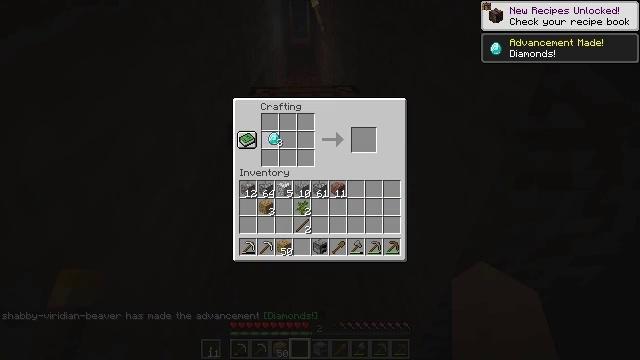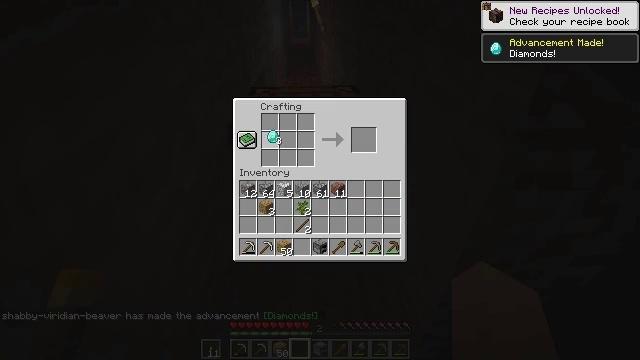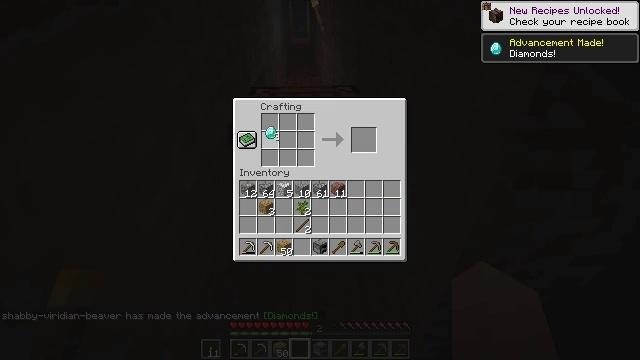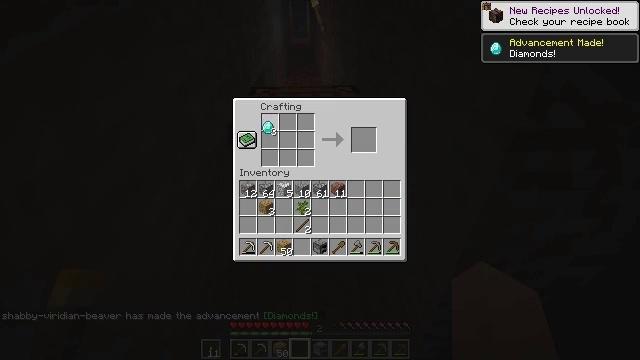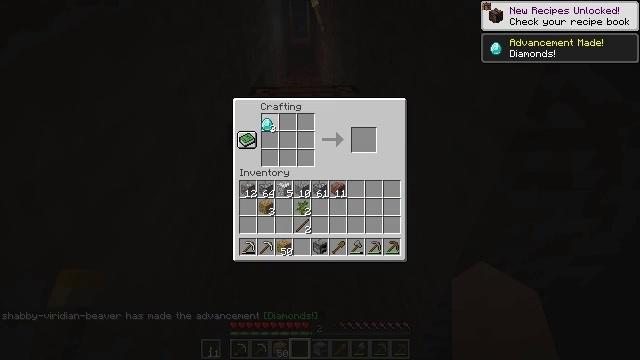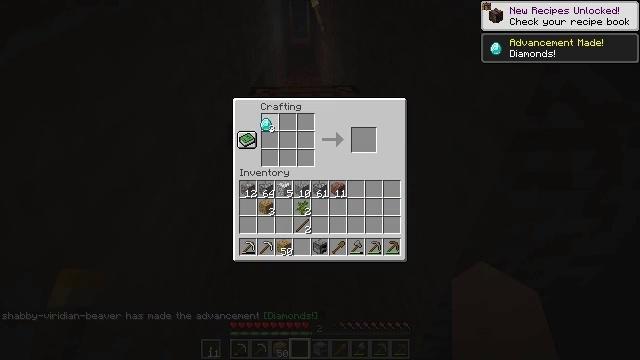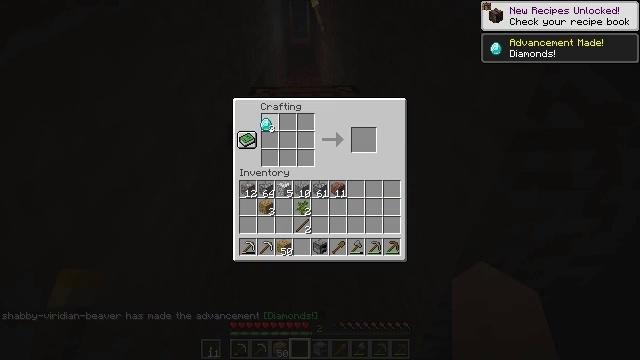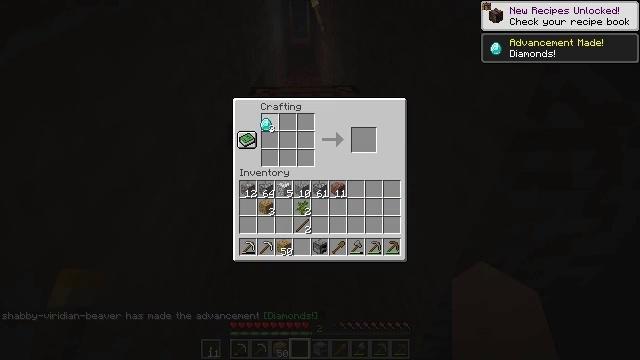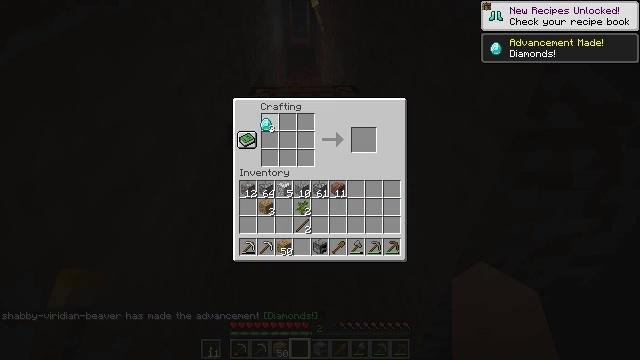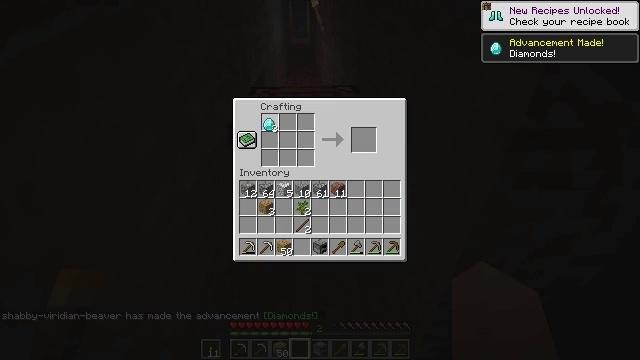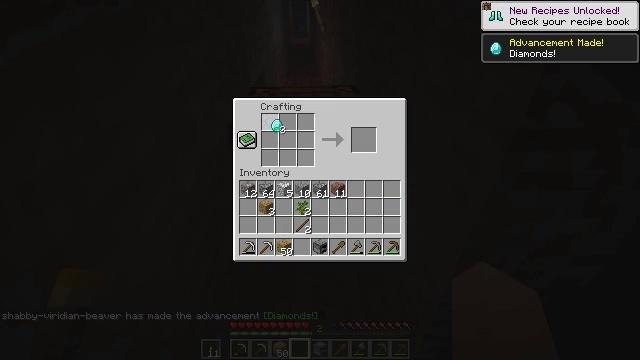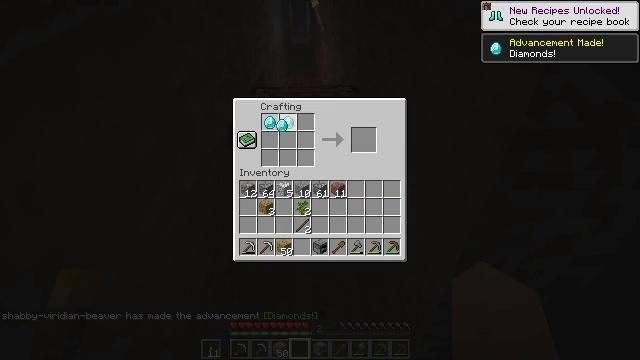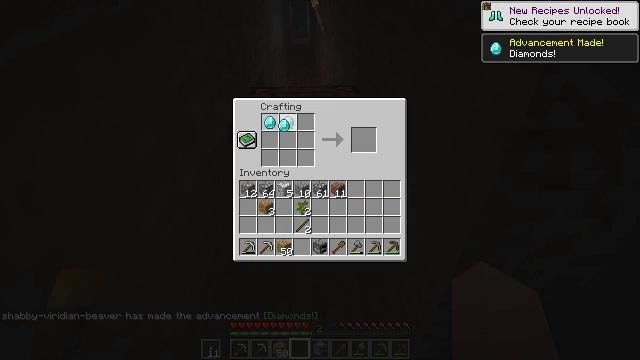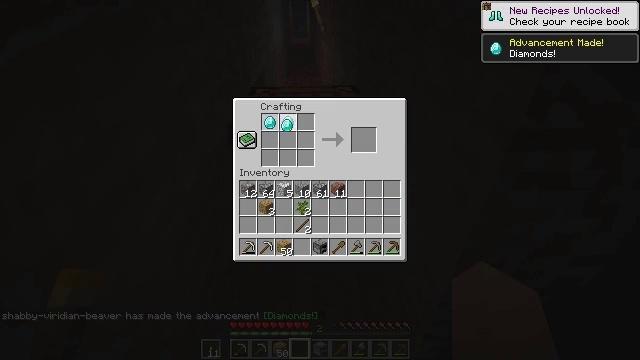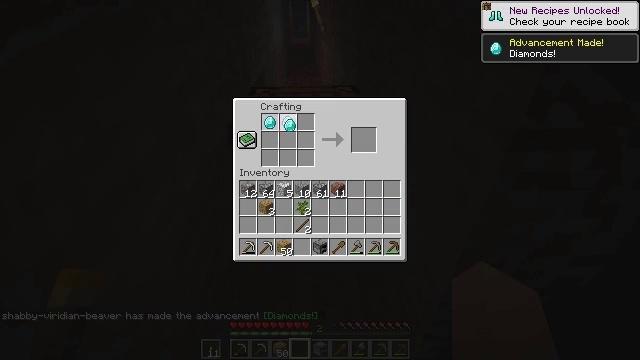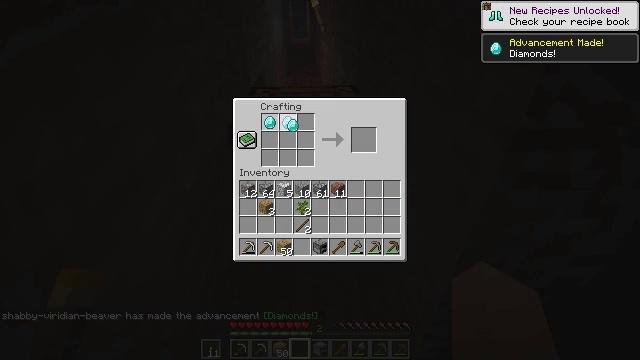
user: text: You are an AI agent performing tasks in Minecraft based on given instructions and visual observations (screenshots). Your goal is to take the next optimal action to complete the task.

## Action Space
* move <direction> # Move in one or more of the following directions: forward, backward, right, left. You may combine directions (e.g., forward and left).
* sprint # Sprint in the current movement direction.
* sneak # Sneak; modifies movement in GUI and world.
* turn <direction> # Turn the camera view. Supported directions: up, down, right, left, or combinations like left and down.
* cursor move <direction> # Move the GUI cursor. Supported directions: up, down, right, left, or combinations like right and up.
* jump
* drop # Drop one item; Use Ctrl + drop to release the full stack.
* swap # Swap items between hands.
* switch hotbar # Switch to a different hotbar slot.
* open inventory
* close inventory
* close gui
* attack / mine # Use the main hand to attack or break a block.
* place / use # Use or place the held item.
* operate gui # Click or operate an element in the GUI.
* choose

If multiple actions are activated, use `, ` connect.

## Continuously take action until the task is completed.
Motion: motion action
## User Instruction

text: Craft a diamond pickaxe.
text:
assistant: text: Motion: no_op
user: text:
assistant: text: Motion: no_op
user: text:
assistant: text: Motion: no_op
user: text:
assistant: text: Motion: no_op
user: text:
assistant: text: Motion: no_op
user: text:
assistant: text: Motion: no_op
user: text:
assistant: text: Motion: choose
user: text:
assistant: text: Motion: choose
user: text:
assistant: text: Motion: choose
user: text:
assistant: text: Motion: cursor move right, choose
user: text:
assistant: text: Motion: choose
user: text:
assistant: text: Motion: choose
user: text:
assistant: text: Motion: choose
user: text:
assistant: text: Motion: choose
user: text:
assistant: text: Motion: choose
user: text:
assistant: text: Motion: choose
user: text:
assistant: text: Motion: choose
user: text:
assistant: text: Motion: choose
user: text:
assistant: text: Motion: choose
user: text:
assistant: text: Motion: choose
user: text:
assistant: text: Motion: choose
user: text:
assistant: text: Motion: choose
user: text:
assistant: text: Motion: choose
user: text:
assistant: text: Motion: no_op
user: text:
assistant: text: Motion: cursor move down
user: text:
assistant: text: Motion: cursor move down
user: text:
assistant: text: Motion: cursor move down
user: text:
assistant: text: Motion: cursor move down
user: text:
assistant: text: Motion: cursor move down
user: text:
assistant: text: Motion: no_op